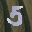
Label: 5